Interaction volume radius: 10 \u00c5
Interaction volume height: 15 \u00c5
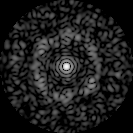
Disorder parameter: 0.8253